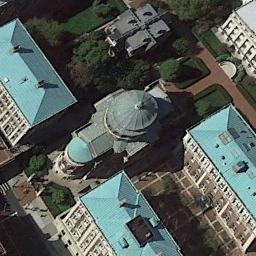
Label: church